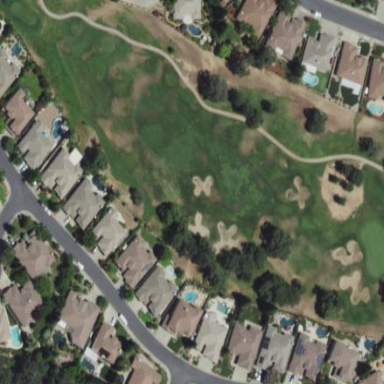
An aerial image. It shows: Scenic golf fairway.